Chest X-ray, PA view. Patient: 66 years old, sex F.
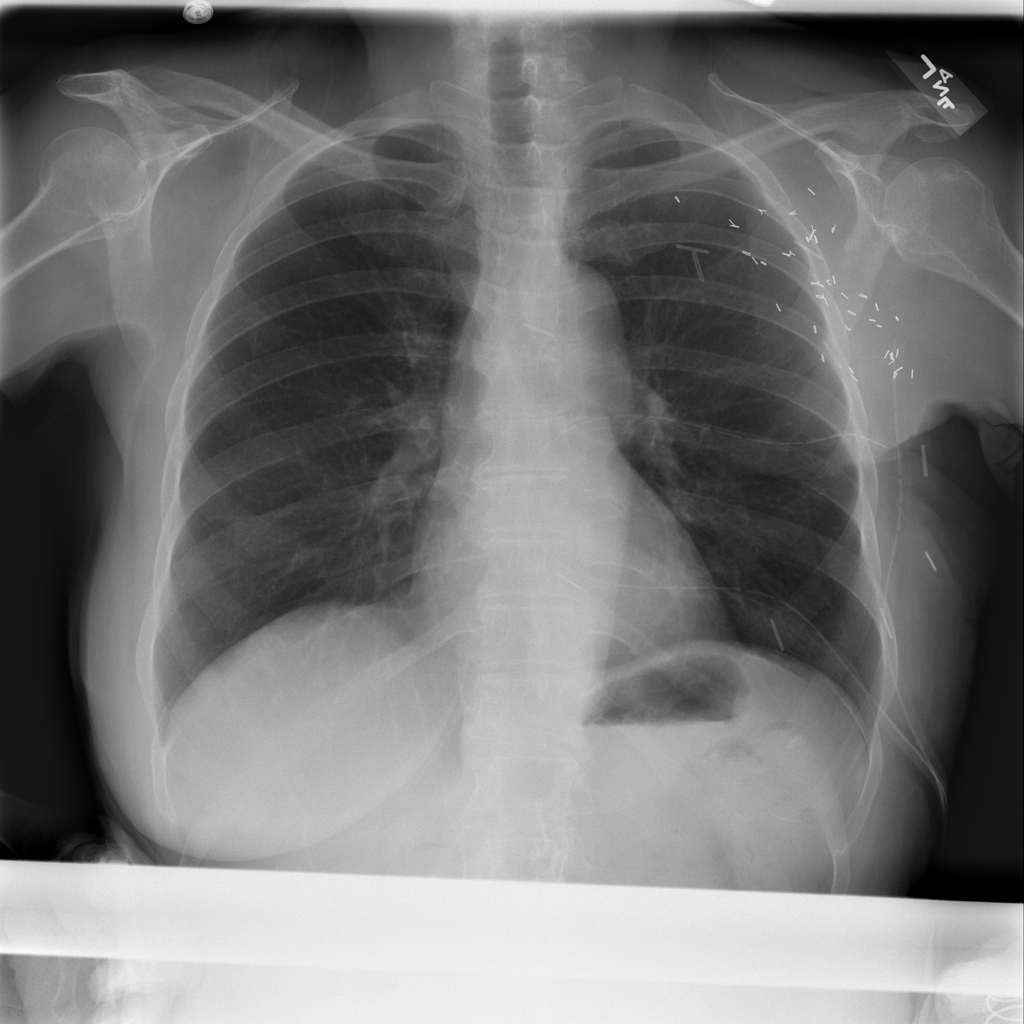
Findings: No Finding